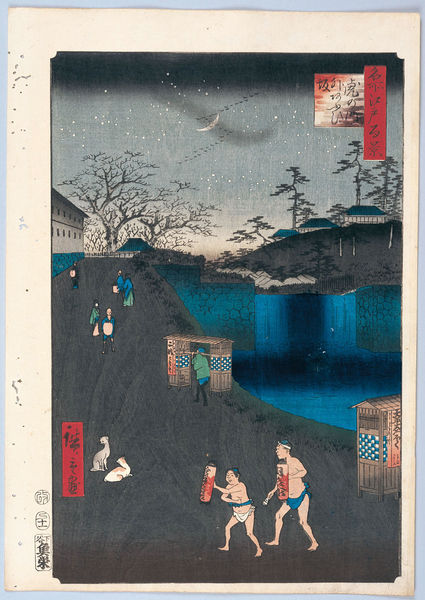
Titel: 100 berühmte Ansichten von Edo
Künstler: Utagawa Hiroshige
Schlagwörter: blau, himmel, wasser, baden, bäume, fluss, landschaft, menschen, see, ufer, laterne, männer, nacht, gebäude, hunde, rot, tiere, weg, signatur, häuser, holzschnitt, japan, mond, asien, mondsichel, sterne, illustration, text, coloriert, ringer, pinger